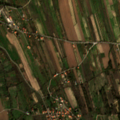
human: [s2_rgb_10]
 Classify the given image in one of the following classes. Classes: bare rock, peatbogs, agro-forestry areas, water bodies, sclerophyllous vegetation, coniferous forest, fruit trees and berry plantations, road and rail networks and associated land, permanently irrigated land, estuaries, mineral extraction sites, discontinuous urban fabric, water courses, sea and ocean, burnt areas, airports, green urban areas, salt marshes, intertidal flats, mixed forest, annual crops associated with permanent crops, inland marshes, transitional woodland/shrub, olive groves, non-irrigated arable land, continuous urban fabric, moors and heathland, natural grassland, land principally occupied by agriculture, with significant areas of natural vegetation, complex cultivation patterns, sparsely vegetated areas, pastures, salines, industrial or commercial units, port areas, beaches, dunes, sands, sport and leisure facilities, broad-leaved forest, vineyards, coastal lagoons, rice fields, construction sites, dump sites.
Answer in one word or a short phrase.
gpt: permanently irrigated land, fruit trees and berry plantations, olive groves, complex cultivation patterns